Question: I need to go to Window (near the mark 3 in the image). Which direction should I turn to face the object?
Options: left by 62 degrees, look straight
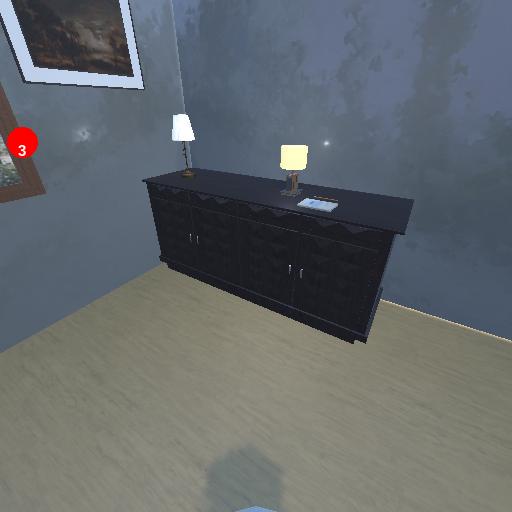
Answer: left by 62 degrees